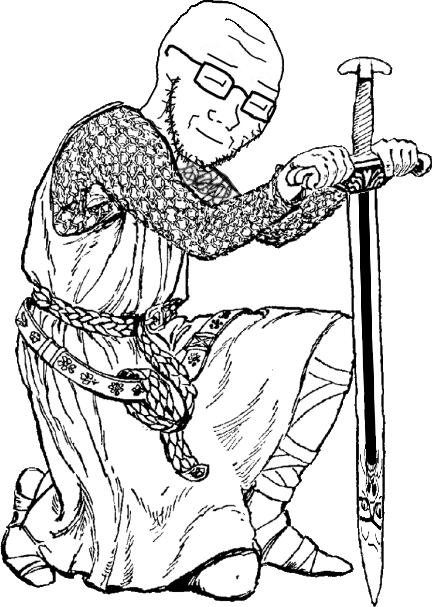
Label: 5_Soyjak